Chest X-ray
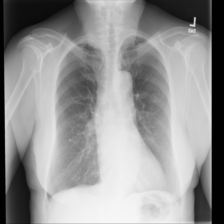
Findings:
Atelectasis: negative
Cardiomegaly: negative
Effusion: negative
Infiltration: negative
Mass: negative
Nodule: negative
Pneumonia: negative
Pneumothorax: negative
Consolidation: negative
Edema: negative
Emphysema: negative
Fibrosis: positive
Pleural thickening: negative
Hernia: negative